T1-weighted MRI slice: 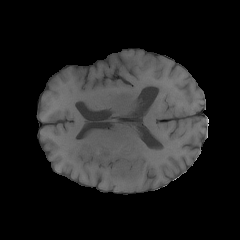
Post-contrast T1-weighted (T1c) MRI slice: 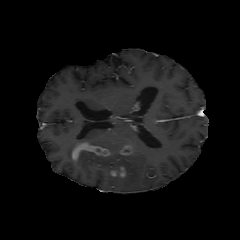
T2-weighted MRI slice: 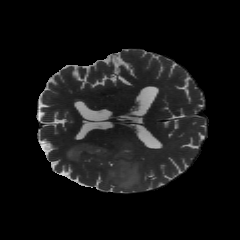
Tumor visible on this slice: yes